Aerial crown-view tile of a tropical tree (Barro Colorado Island, Panama), acquired 20250217:
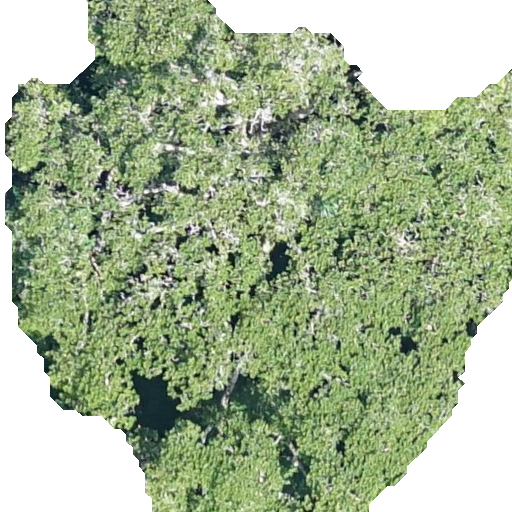
Species: Ficus insipida
GBIF accepted scientific name: Ficus insipida
Crown area: 315.367 m²